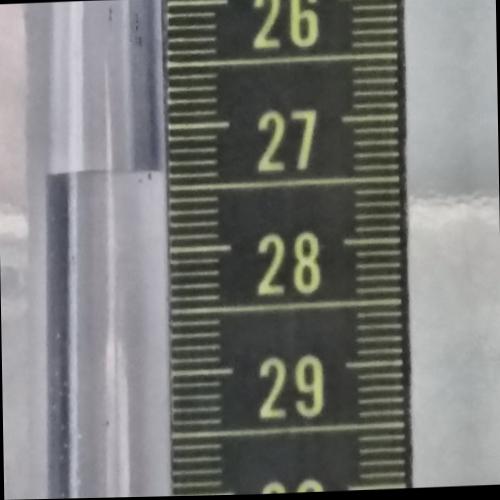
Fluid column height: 27.4 cm